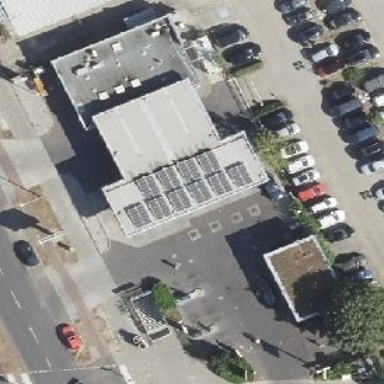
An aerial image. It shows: Retail fuel station.